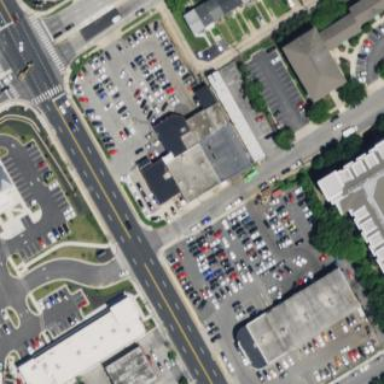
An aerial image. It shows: Car shop building.